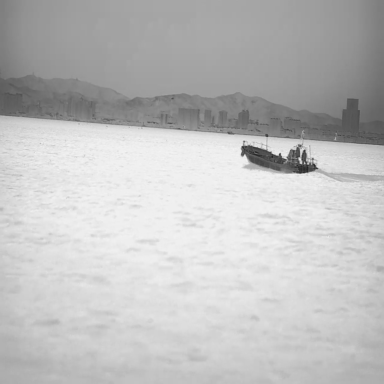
There are two bulk_carriers in the infrared image.